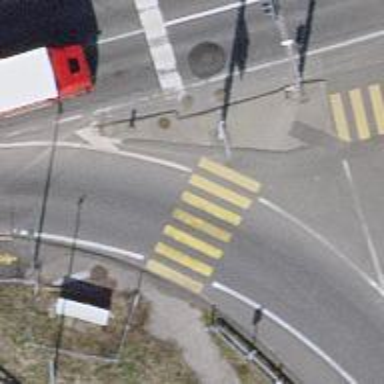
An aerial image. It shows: Crossing with traffic signals.